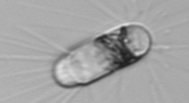
Label: Corethron_hystrix